Question: I'm writing a simple application (for testing purposes) that adds 10 M elements to a . I'm using a to do the work and a control to display the progress.

Each element is a just a "" string with and index that I'm adding during the process. My program takes ~ 7-8 seconds to fill the , and I thought if it's possible to speed up this, by using all the available cores on my PC (8).
To achieve that, I've tried to use the TPL library, more precise the loop, but the results are unpredictable or it doesn't work as I want it to.
Here's the code of my application:
'''
private BackgroundWorker worker = new BackgroundWorker();
private Stopwatch sw = new Stopwatch();
private List<String> numbersList = new List<String>();
public MainWindow()
{
InitializeComponent();
worker.WorkerReportsProgress = true;
worker.DoWork += worker_DoWork;
worker.ProgressChanged += worker_ProgressChanged;
worker.RunWorkerCompleted += worker_RunWorkerCompleted;
}
private void btnAdd_Click(object sender, RoutedEventArgs e)
{
worker.RunWorkerAsync();
}
private void worker_DoWork(object sender, DoWorkEventArgs e)
{
sw.Start();
int max = <PHONE>;
int oldProgress = 0;
for (int i = 1; i <= max; i++)
{
numbersList.Add("Hello World! [" + i + "]");
int progressPercentage = Convert.ToInt32((double)i / max * 100);
// Only report progress when it changes
if (progressPercentage != oldProgress)
{
worker.ReportProgress(progressPercentage);
oldProgress = progressPercentage;
}
}
}
private void worker_ProgressChanged(object sender, ProgressChangedEventArgs e)
{
pb.Value = e.ProgressPercentage;
}
private void worker_RunWorkerCompleted(object sender, RunWorkerCompletedEventArgs e)
{
lstLoremIpsum.ItemsSource = numbersList;
lblCompleted.Content = "OK";
lblCompleted.Content += " (" + numbersList.Count + " elements added" + ")";
lblElementiLista.Content += " (" +sw.Elapsed.TotalSeconds + ")";
worker.Dispose();
}
}
'''
And the parallel implementation that I've tried to write (this goes in DoWork):
'''
Parallel.For(1, max, i =>
{
lock (lockObject)
{
numbersList.Add("Hello World! [" + i + "]");
}
int progressPercentage = Convert.ToInt32((double)i / max * 100);
// Only report progress when it changes
if (progressPercentage != oldProgress)
{
worker.ReportProgress(progressPercentage);
oldProgress = progressPercentage;
}
});
'''
The results is that the application freezes, and takes about to fill up my ListBox. (The elements are also unordered)
What can be done in this case and will parallelism speed up the "filling" process?
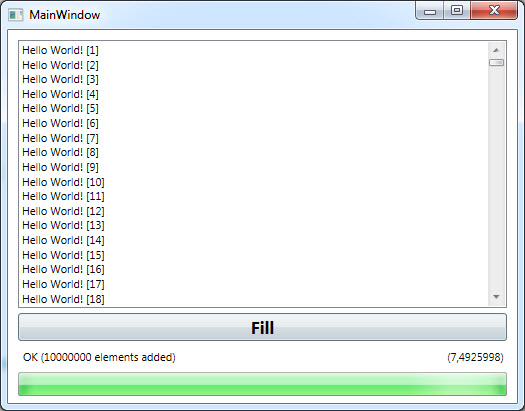
Answer: The lock statement in your thread basically reduces your parallel processing to sequential processing, but with the overhead of acquiring a lock (making it effectively slower).
Also there are a limited number of thread pool threads which can be used here so you won't get your full 10m concurrently adding.
I think a better way is to use a non UI thread to populate the list and then bind it afterwards - this will ensure the UI isn't frozen/unusable while the 10 million iteration loop is running:
'''
public MainWindow()
{
InitializeComponent();
Task.Factory.StartNew(PopList);
}
'''
Then you can call the UI thread when needed:
'''
private void PopList()
{
sw.Start();
int max = <PHONE>;
int oldProgress = 0;
for (int i = 1; i <= max; i++)
{
numbersList.Add("Hello World! [" + i + "]");
int progressPercentage = Convert.ToInt32((double)i / max * 100);
// Only report progress when it changes
if (progressPercentage != oldProgress)
{
Dispatcher.BeginInvoke(new Action(() => { pb.Value = progressPercentage; }));
oldProgress = progressPercentage;
}
}
Dispatcher.BeginInvoke(new Action(() => { lstLoremIpsum.ItemsSource = numbersList; }));
}
'''
In an MVVM world you can just set the bound IEnumerable instead of the ItemsSource as shown in the above example.